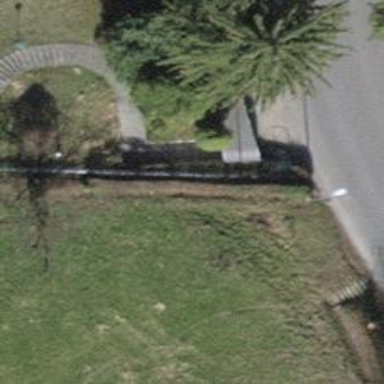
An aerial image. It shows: Road with steps.